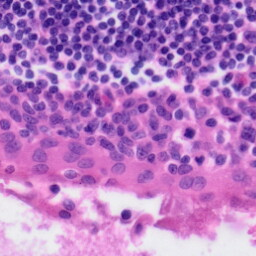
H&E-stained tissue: Tonsil